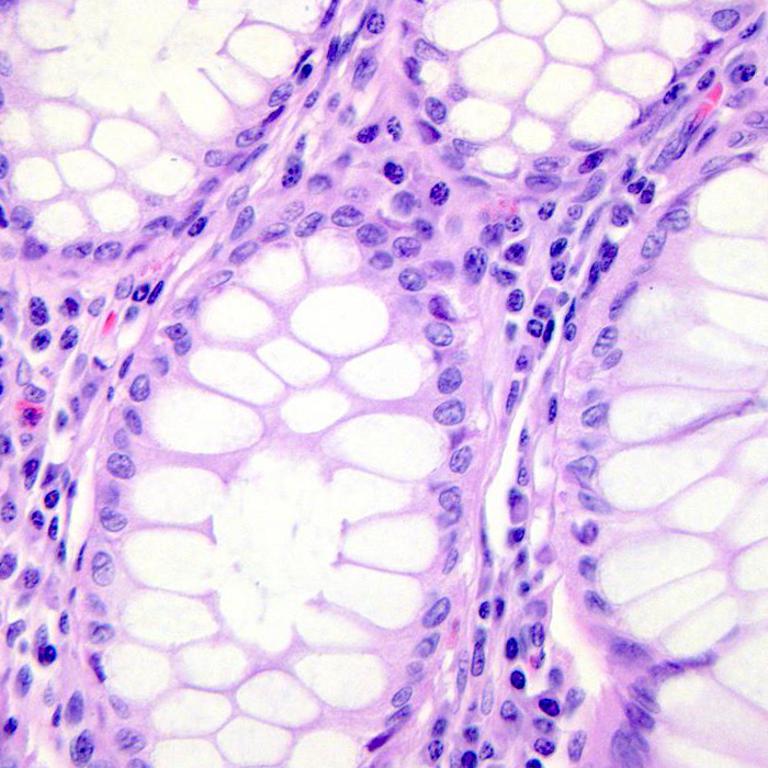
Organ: colon
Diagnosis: benign